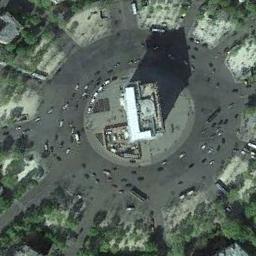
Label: roundabout